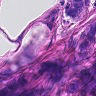
Metastatic tissue present: yes